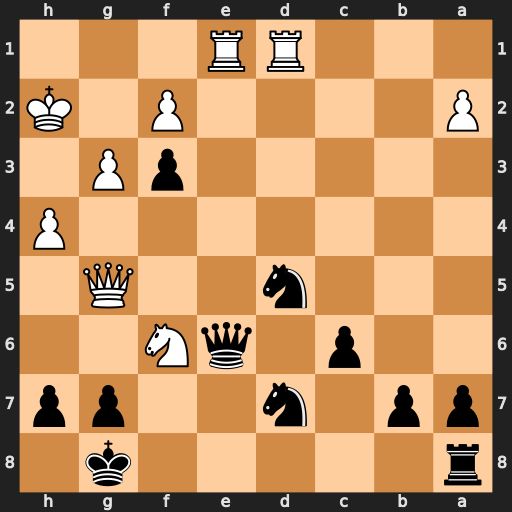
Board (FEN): r5k1/pp1n2pp/2p1qN2/3n2Q1/7P/5pP1/P4P1K/3RR3
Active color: b
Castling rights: -
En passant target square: -
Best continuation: Qxf6 Rxd5 cxd5 Qxd5+ Qf7